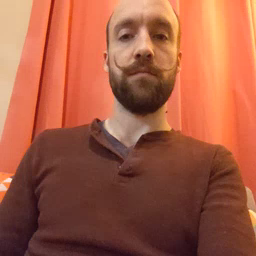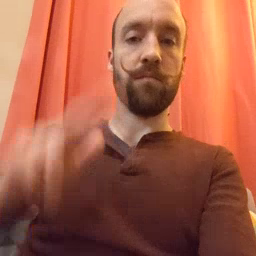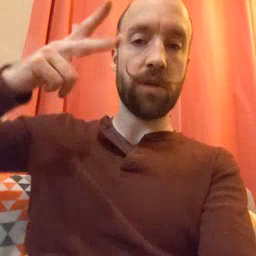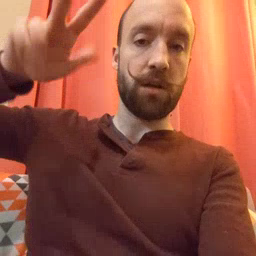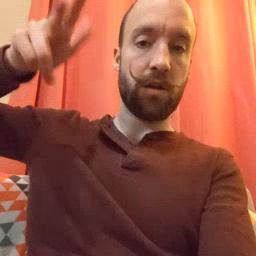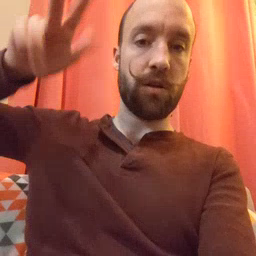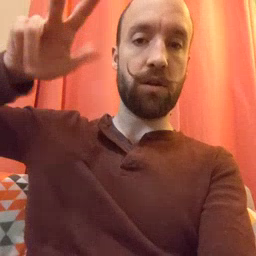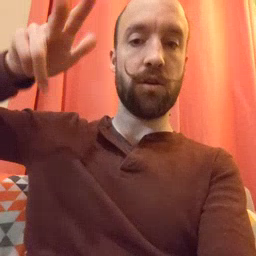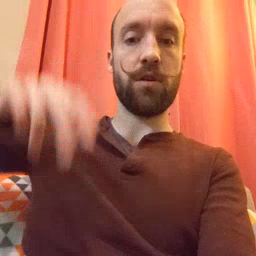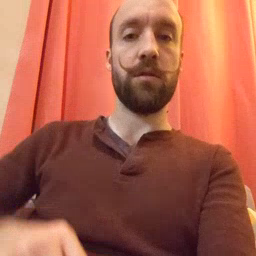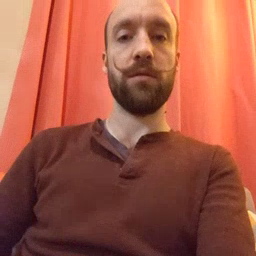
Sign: helicopter